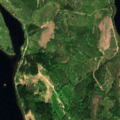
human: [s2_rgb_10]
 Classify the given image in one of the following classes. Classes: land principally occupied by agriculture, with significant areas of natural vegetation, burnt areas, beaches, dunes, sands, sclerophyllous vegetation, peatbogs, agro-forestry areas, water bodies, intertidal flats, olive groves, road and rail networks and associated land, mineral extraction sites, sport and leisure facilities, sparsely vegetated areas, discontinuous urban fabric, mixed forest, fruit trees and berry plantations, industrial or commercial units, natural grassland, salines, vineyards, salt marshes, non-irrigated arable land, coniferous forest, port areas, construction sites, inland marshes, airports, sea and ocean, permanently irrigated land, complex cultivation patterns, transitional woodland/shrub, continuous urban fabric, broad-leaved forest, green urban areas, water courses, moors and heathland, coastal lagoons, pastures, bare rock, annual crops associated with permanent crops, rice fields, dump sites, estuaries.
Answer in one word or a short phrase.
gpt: mixed forest, water bodies